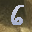
Label: 6